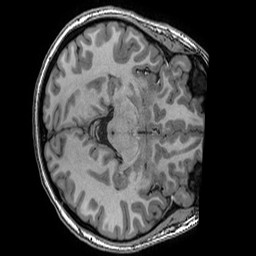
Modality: T1w
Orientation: axial
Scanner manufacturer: ge
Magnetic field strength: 3 T
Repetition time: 0.007 s
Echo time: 0.00342 s